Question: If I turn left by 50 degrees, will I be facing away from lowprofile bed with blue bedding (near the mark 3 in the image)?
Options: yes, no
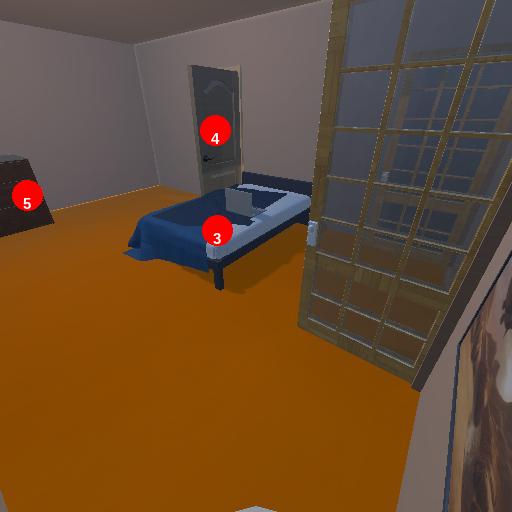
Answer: yes